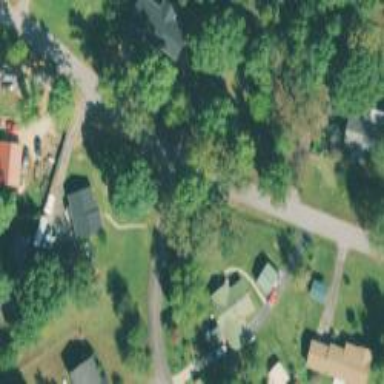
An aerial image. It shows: Residential road.